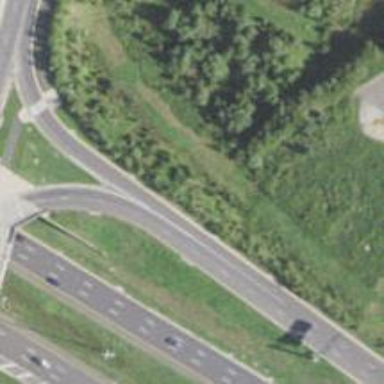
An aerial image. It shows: Asphalt motorway link.